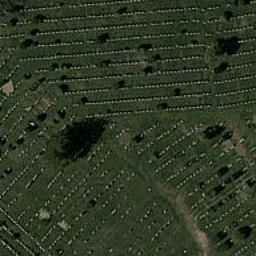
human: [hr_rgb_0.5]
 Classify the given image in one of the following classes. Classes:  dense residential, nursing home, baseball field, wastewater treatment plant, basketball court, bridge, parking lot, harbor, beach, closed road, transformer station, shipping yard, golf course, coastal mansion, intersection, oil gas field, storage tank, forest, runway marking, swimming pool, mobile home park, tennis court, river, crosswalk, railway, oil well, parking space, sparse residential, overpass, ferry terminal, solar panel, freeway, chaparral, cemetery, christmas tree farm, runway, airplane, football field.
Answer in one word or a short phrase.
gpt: cemetery